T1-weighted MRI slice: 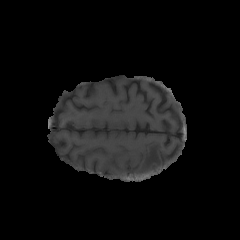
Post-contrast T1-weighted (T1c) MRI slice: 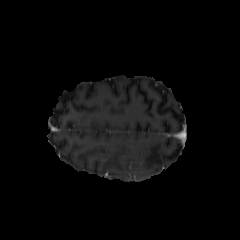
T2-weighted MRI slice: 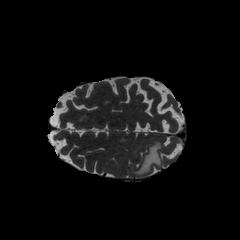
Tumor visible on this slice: yes